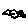
Label: bird